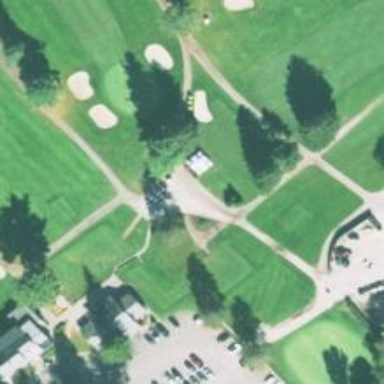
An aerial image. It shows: Pathway for golfing.